Question: '''
<Window
xmlns="http://schemas.microsoft.com/winfx/2006/xaml/presentation"
xmlns:x="http://schemas.microsoft.com/winfx/2006/xaml"
x:Class="storyboard.clear"
x:Name="Window"
Title="clear"
Width="640" Height="480">
<Grid x:Name="LayoutRoot">
<Button x:Name="btn_a" Content="A" Height="56" Margin="208,149,0,0" VerticalAlignment="Top" HorizontalAlignment="Left" Width="75" Click="btn_a_Click" />
<TextBox x:Name="txt_display" Height="50" Margin="208,57,252,0" TextWrapping="Wrap" VerticalAlignment="Top"/>
<Button x:Name="btn_b" Content="B" Height="56" Margin="297,149,252,0" VerticalAlignment="Top" Click="btn_b_Click" />
</Grid>
'''
'''
public partial class clear : Window
{
public clear()
{
this.InitializeComponent();
}
private void btn_a_Click(object sender, RoutedEventArgs e)
{
txt_display.Text += btn_a.Content.ToString();
txt_display.SelectionStart = txt_display.Text.Length;
txt_display.Focus();
}
private void btn_b_Click(object sender, RoutedEventArgs e)
{
txt_display.Text += btn_b.Content.ToString();
txt_display.SelectionStart = txt_display.Text.Length;
txt_display.Focus();
}
}
'''

here i want to bind the button content where the mouse selection is starting like above figure.
but i can't resolve this scenario.
please help me.
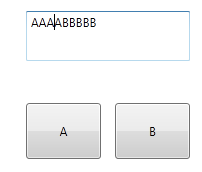
Answer: Not sure if I understand your question, but are you trying to insert the content of the button at the cursor location in the textbox? If that's the case, you will need to get the caret index of the TextBox to determine where to insert.
'''
private void btn_a_Click(object sender, RoutedEventArgs e)
{
var caretIndex = txt_display.CaretIndex;
txt_display.Text =txt_display.Text.Insert(caretIndex, btn_a.Content.ToString());
txt_display.SelectionStart = txt_display.Text.Length;
txt_display.Focus();
}
'''